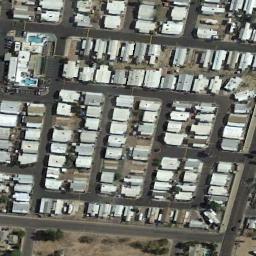
Label: residential